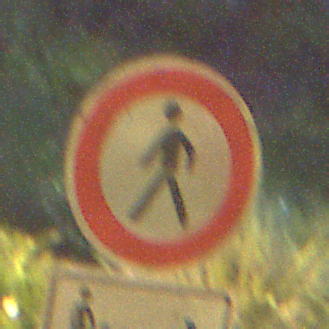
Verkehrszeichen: VerbotFussgaenger
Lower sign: RichtungsangabeDurchPfeile6
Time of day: Night
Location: Outdoor (Suburban)
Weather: PartlyCloudy
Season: NotSpecified
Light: Artificial